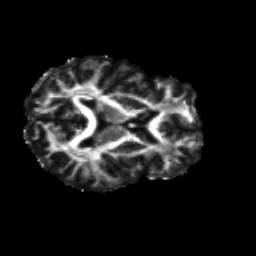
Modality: FA
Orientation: axial
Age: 29
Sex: female
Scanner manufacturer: siemens
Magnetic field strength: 3 T
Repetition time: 8.8 s
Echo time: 0.085 s